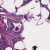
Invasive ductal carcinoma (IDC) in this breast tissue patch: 0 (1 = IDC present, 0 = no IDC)